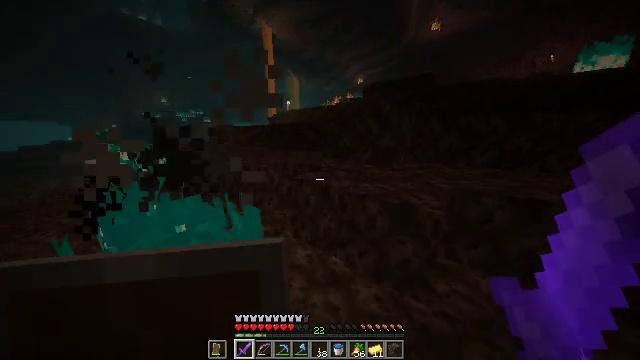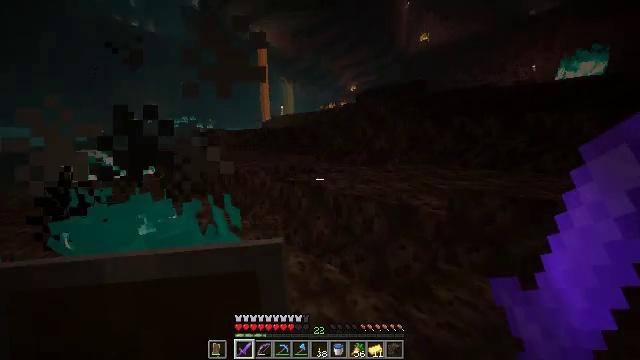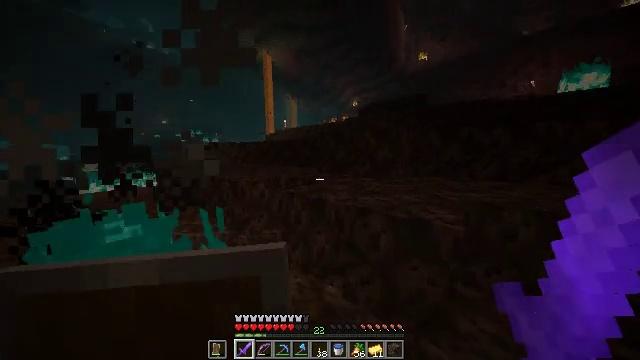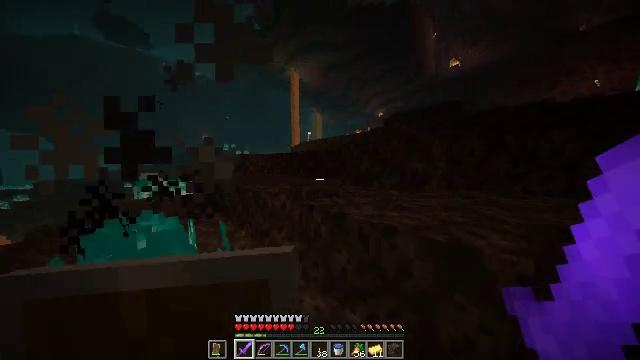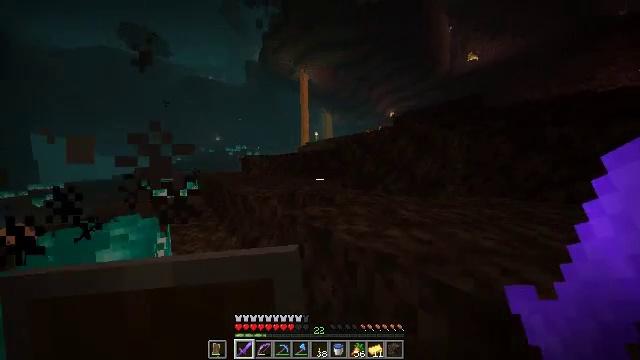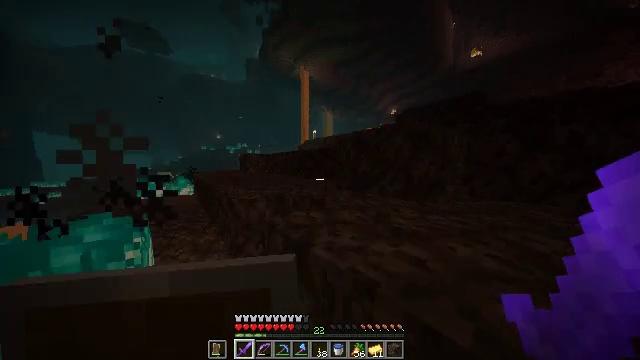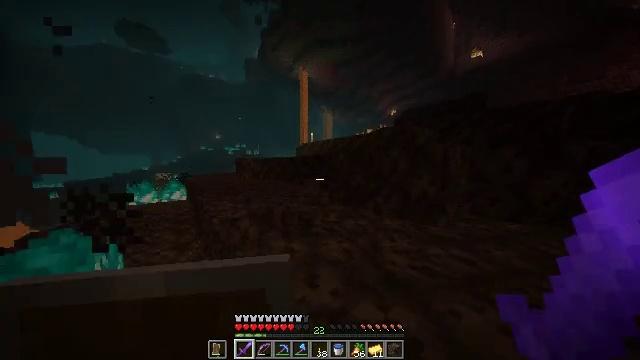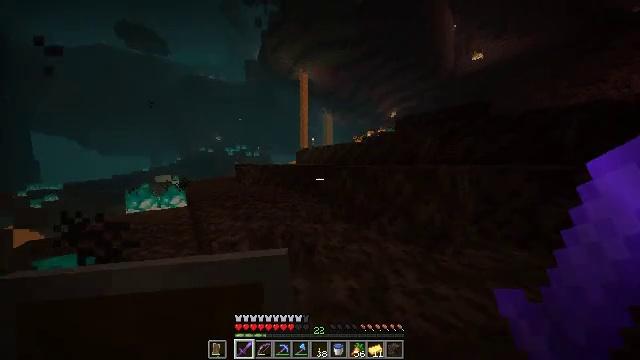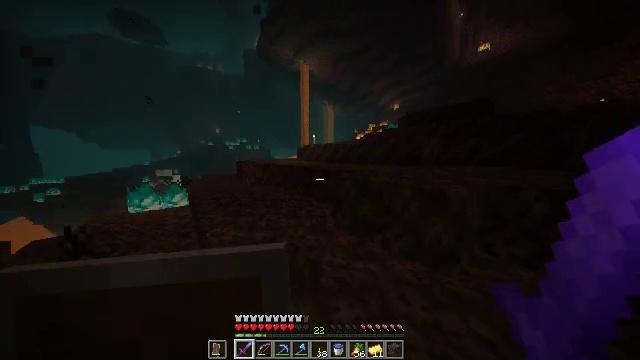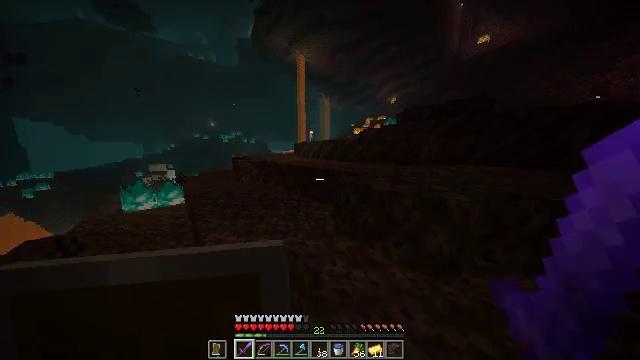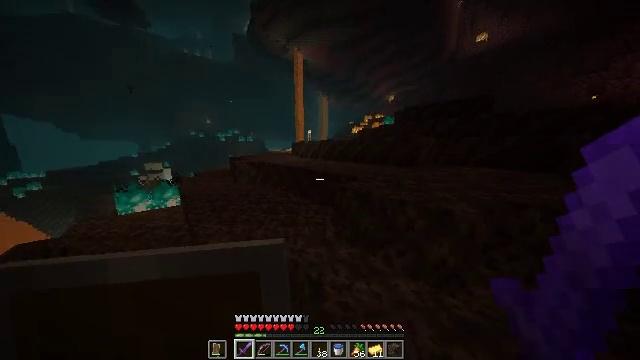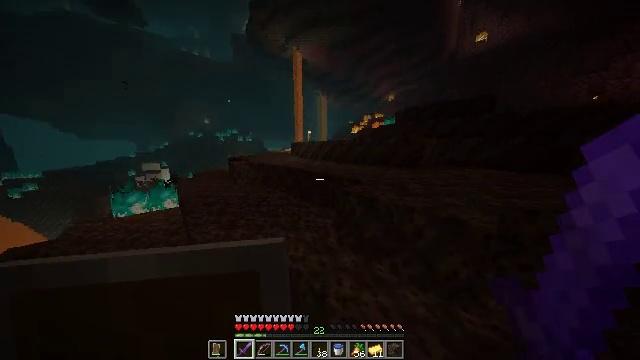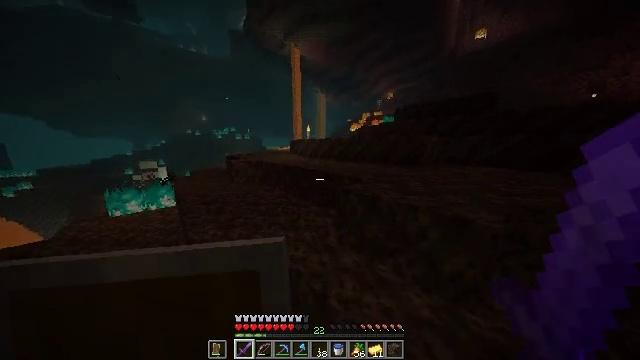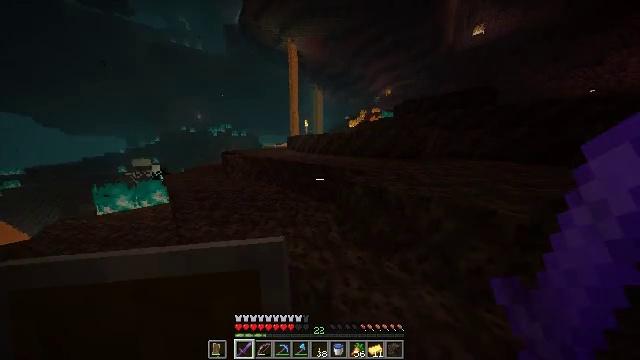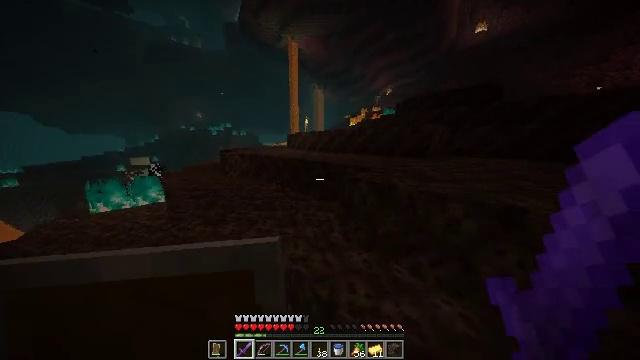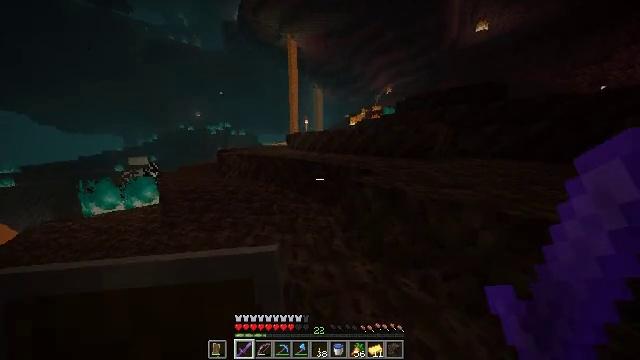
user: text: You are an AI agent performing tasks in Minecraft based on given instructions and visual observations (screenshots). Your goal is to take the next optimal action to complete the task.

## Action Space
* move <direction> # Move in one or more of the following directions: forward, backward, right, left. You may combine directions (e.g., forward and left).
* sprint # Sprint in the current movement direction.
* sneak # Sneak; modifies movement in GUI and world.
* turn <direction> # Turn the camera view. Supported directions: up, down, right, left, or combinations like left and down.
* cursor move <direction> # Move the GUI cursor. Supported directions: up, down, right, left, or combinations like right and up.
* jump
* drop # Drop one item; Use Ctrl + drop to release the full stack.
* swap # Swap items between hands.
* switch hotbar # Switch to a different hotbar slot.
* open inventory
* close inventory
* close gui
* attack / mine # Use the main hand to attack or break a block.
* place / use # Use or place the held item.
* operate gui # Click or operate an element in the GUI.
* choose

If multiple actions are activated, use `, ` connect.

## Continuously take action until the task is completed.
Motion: motion action
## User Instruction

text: Clear the area by removing soul fire.
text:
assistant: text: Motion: move forward and move right, turn right and up
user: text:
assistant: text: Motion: move forward and move right, turn up
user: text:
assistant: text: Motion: move forward and move right, turn left and up
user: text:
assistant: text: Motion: move forward and move right, turn left
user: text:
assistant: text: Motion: move forward and move right
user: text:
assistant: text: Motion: move forward, jump
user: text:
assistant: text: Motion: move forward, jump
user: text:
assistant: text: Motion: move forward, turn down
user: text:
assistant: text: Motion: move forward, turn right and down
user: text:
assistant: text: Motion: move forward
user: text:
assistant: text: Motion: move forward
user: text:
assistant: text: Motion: move forward
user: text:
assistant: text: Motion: move forward
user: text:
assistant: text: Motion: move forward
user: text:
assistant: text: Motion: move forward, sprint
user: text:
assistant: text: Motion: move forward, sprint
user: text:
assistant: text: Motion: move forward
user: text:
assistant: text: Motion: move forward, turn left
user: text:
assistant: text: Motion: move forward, turn left, jump
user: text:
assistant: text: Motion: move forward, jump
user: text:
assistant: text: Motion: move forward, turn left and up, jump
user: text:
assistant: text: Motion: move forward, turn left
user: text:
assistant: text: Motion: move forward, turn left
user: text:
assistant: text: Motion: move forward
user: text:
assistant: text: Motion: move forward
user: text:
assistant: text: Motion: move forward
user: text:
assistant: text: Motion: move forward
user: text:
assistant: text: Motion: move forward
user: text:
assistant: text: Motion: move forward, turn left and down
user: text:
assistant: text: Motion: move forward, turn left and down